Question: My project does support ARC:

But when i run the Xcode Analyzer, Product/Analyze, i still get memory leak such:
'''
Potential leak of an object allocated on line xx and stored into 'xxx'.
'''
I mean, isn't the ARC supposed to fix suck release issues? or i have to add the release/autorelease by myself?
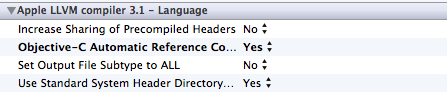
Answer: Make sure your files don't have -fno-objc-arc in linker flags. This excludes them from ARC. An easy way to check is to try releasing an object in your code, if you get a red line through the release call then the file is using ARC, xcode won't let you have any release calls in a file with ARC enabled.